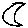
Label: moon